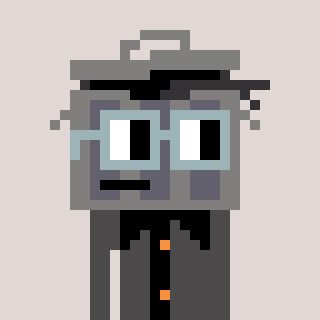
a pixel art character with square dark gray glasses, a trashcan-shaped head and a grayscale-colored body on a warm background